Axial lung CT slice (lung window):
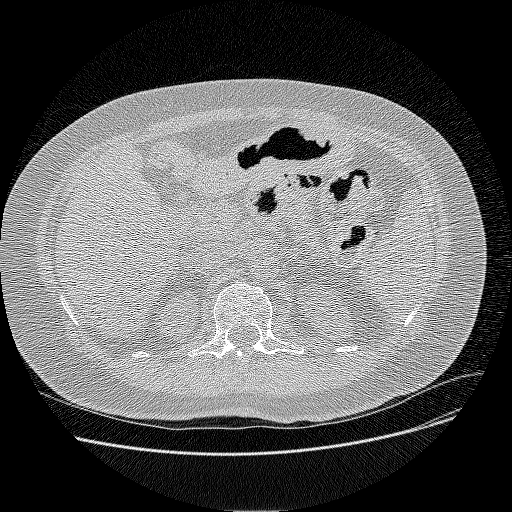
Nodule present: no